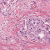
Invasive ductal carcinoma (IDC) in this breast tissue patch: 1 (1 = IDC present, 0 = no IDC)